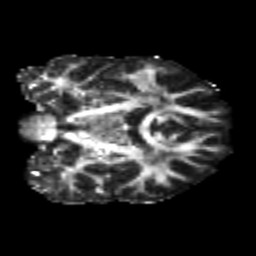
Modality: FA
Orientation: coronal
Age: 25
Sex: male
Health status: healthy
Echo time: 0.074 s